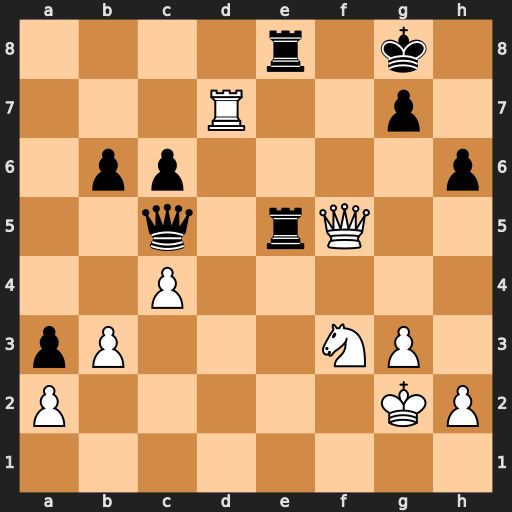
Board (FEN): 4r1k1/3R2p1/1pp4p/2q1rQ2/2P5/pP3NP1/P5KP/8
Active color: w
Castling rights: -
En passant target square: -
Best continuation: Qf7+ Kh8 Qxg7#